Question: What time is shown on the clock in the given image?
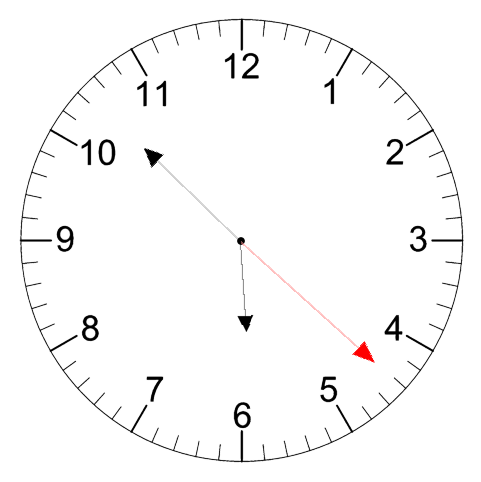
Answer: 05:52:22